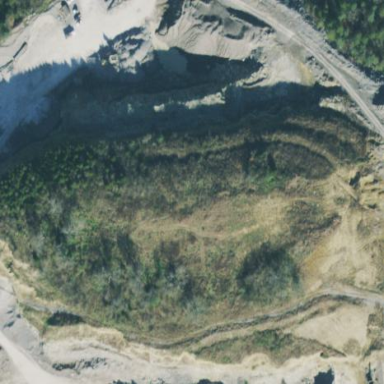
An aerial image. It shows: Quarry area.